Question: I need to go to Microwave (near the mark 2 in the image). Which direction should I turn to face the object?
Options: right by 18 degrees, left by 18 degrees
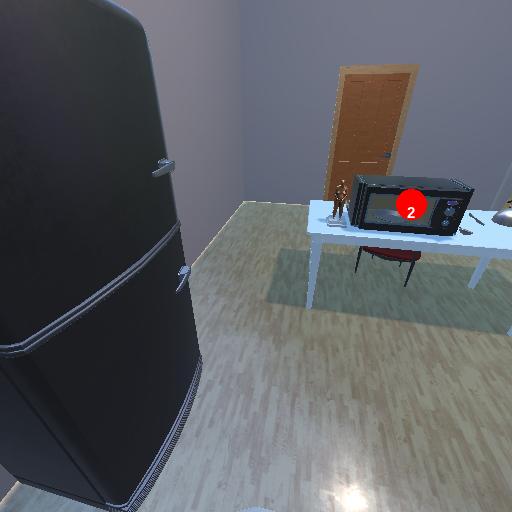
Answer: right by 18 degrees